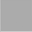
Piece: xx